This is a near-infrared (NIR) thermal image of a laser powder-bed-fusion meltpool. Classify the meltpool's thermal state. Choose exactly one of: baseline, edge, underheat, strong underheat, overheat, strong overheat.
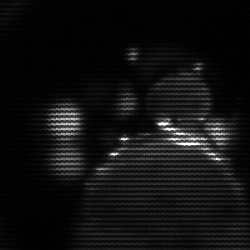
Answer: baseline